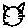
Label: cat